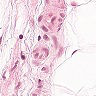
Metastatic tissue present: no